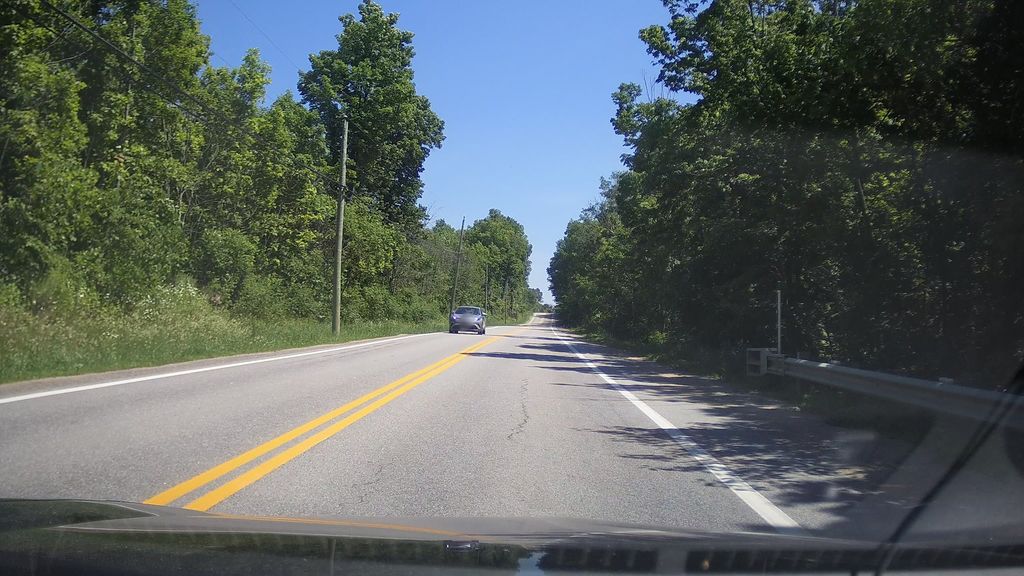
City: ottawa-gatineau